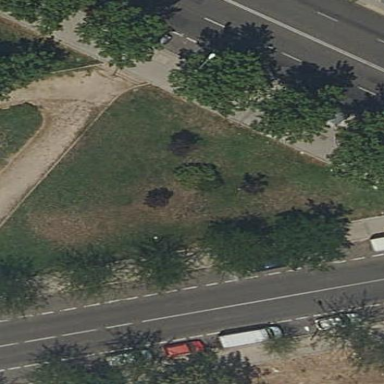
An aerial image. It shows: Garden with kerb barrier.